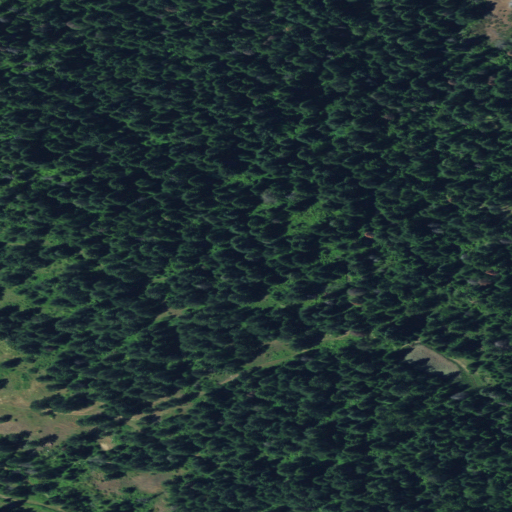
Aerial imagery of mountain in Oregon named Wildhorse Mountain containing evergreen forest, open development, and low intensity development